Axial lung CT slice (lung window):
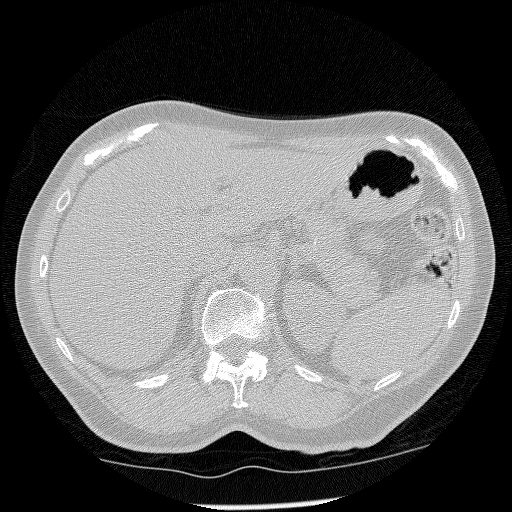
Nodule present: no